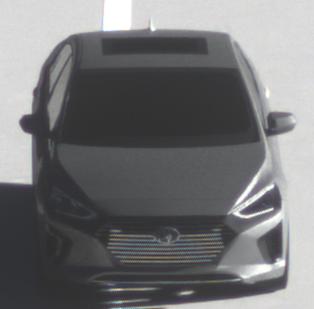
Make: Hyundai
Model: IONIQ Hybrid
Detailed model: IONIQ (AE) Hybrid
Model produced from: 2016/10
Model produced until: 2018/08
Doors: 5
Color: gray
Road condition: dry road
Daytime: morning or afternoon
Contrast: medium contrast